The image is the raw time-domain waveform of a rolling-element bearing's vibration signal. What is the most likely bearing condition (normal, inner_race, outer_race, ball)?
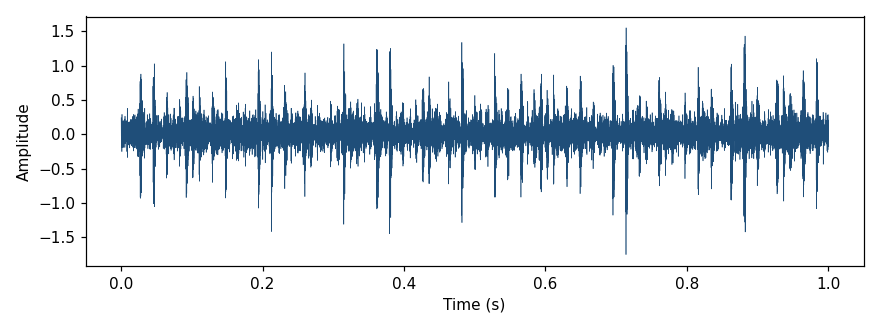
Answer: outer_race